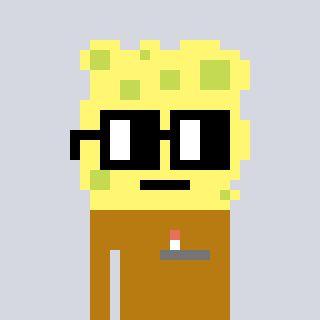
a pixel art character with square black glasses, a sponge-shaped head and a gold-colored body on a cool background